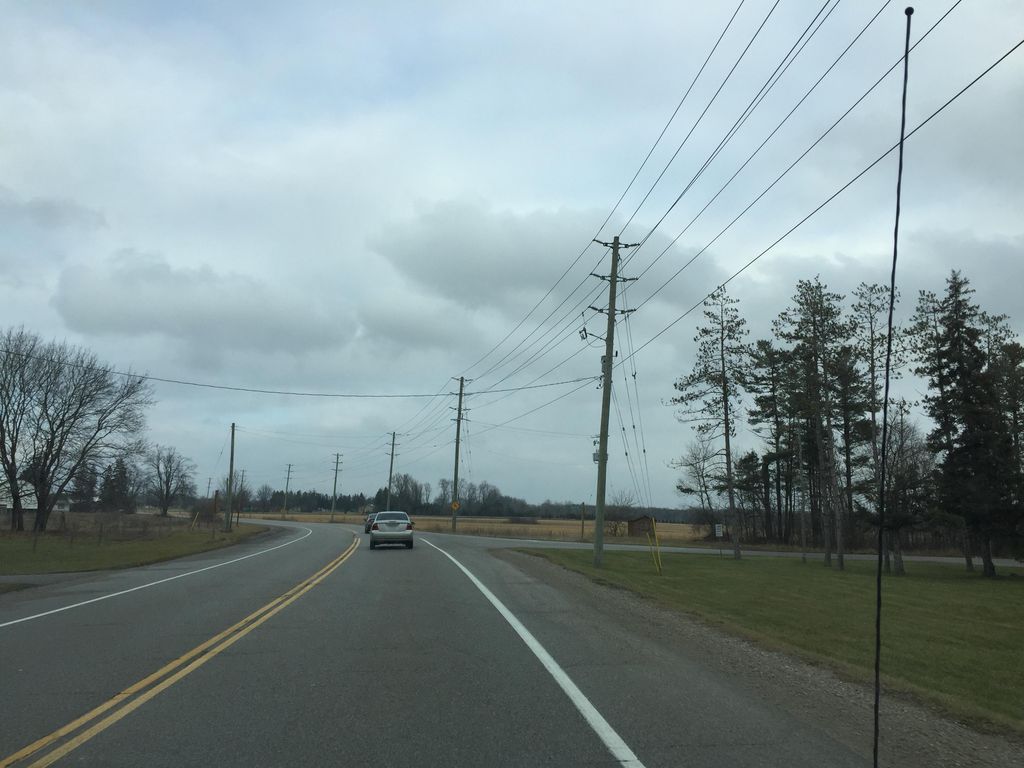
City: kitchener-waterloo